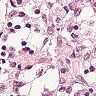
Metastatic tissue present: no